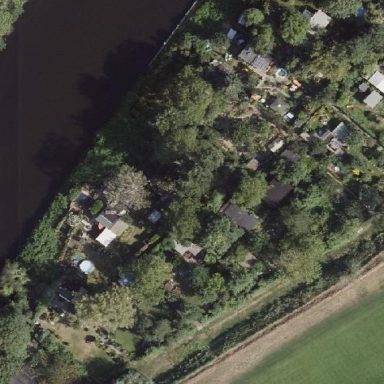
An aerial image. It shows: Allotments area.